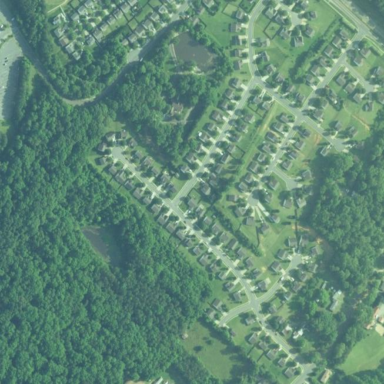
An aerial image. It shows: This residential area consists of single-family homes.